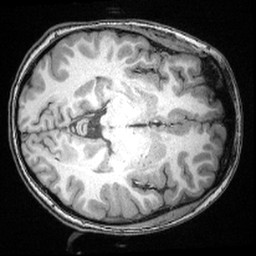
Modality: T1w
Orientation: axial
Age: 15
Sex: female
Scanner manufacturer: siemens
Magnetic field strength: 3 T
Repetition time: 2.4 s
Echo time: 0.00374 s